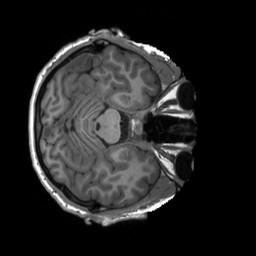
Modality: T1w
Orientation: axial
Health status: healthy
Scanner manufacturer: siemens
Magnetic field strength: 3 T
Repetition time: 2.3 s
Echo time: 0.00207 s